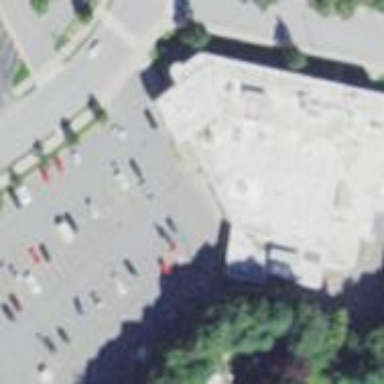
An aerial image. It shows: Building that houses supermarket.